The plot shows how the frequency content of a bearing vibration signal evolves over time (STFT spectrogram). Classify the bearing condition as one of: normal, inner_race, outer_race, ball.
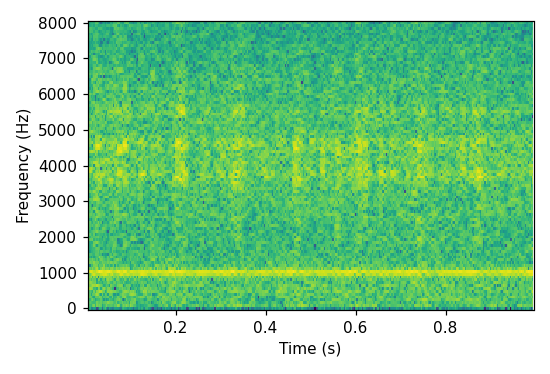
Answer: normal